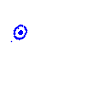
Particle: kaon